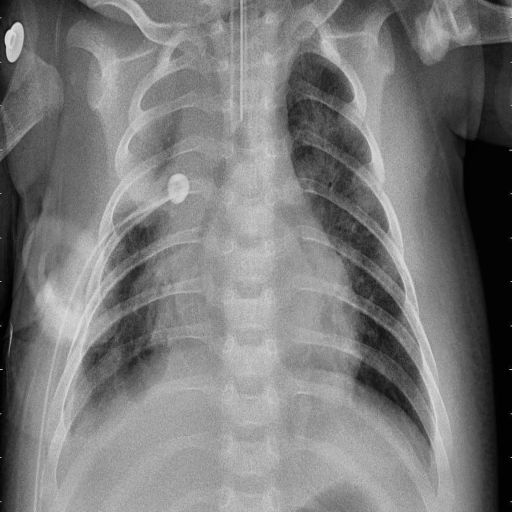
Finding: PNEUMONIA